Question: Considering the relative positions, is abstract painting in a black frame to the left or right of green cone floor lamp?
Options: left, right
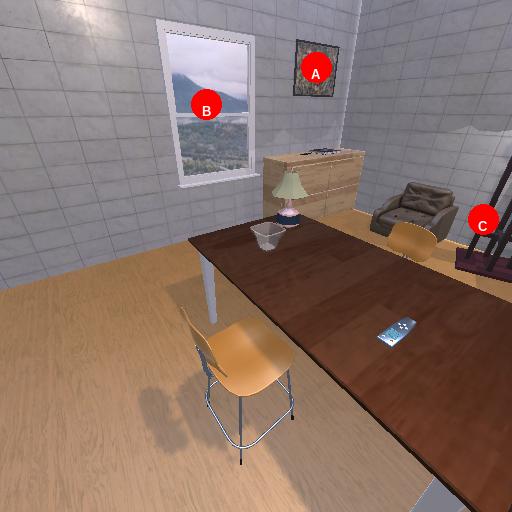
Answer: left